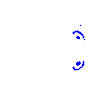
Particle: electron